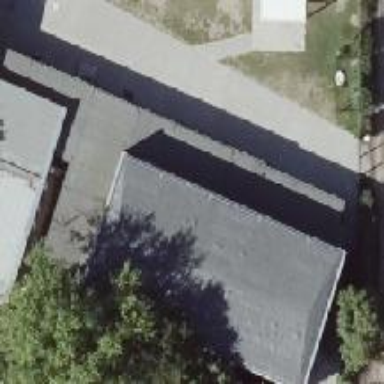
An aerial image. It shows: School building.